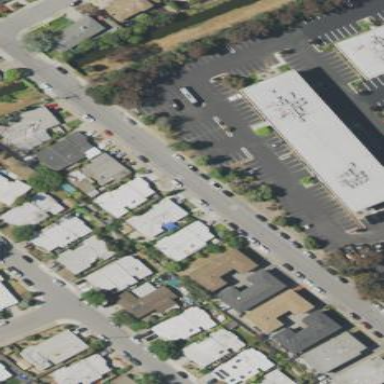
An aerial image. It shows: Commercial building.